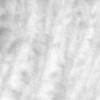
Label: no_change